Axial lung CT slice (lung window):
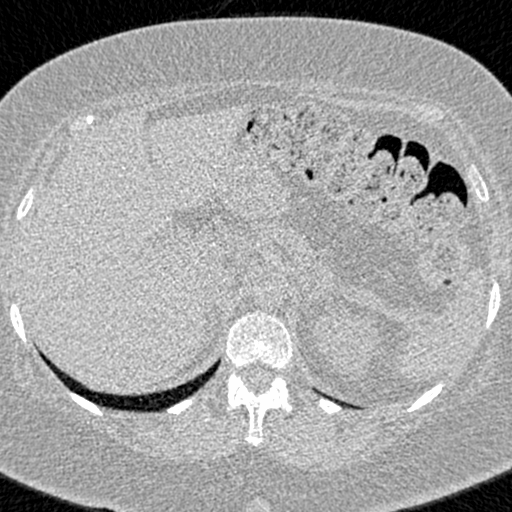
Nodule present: no